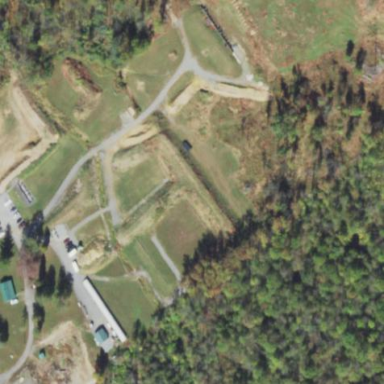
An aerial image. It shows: Shooting club located in shed.